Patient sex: M
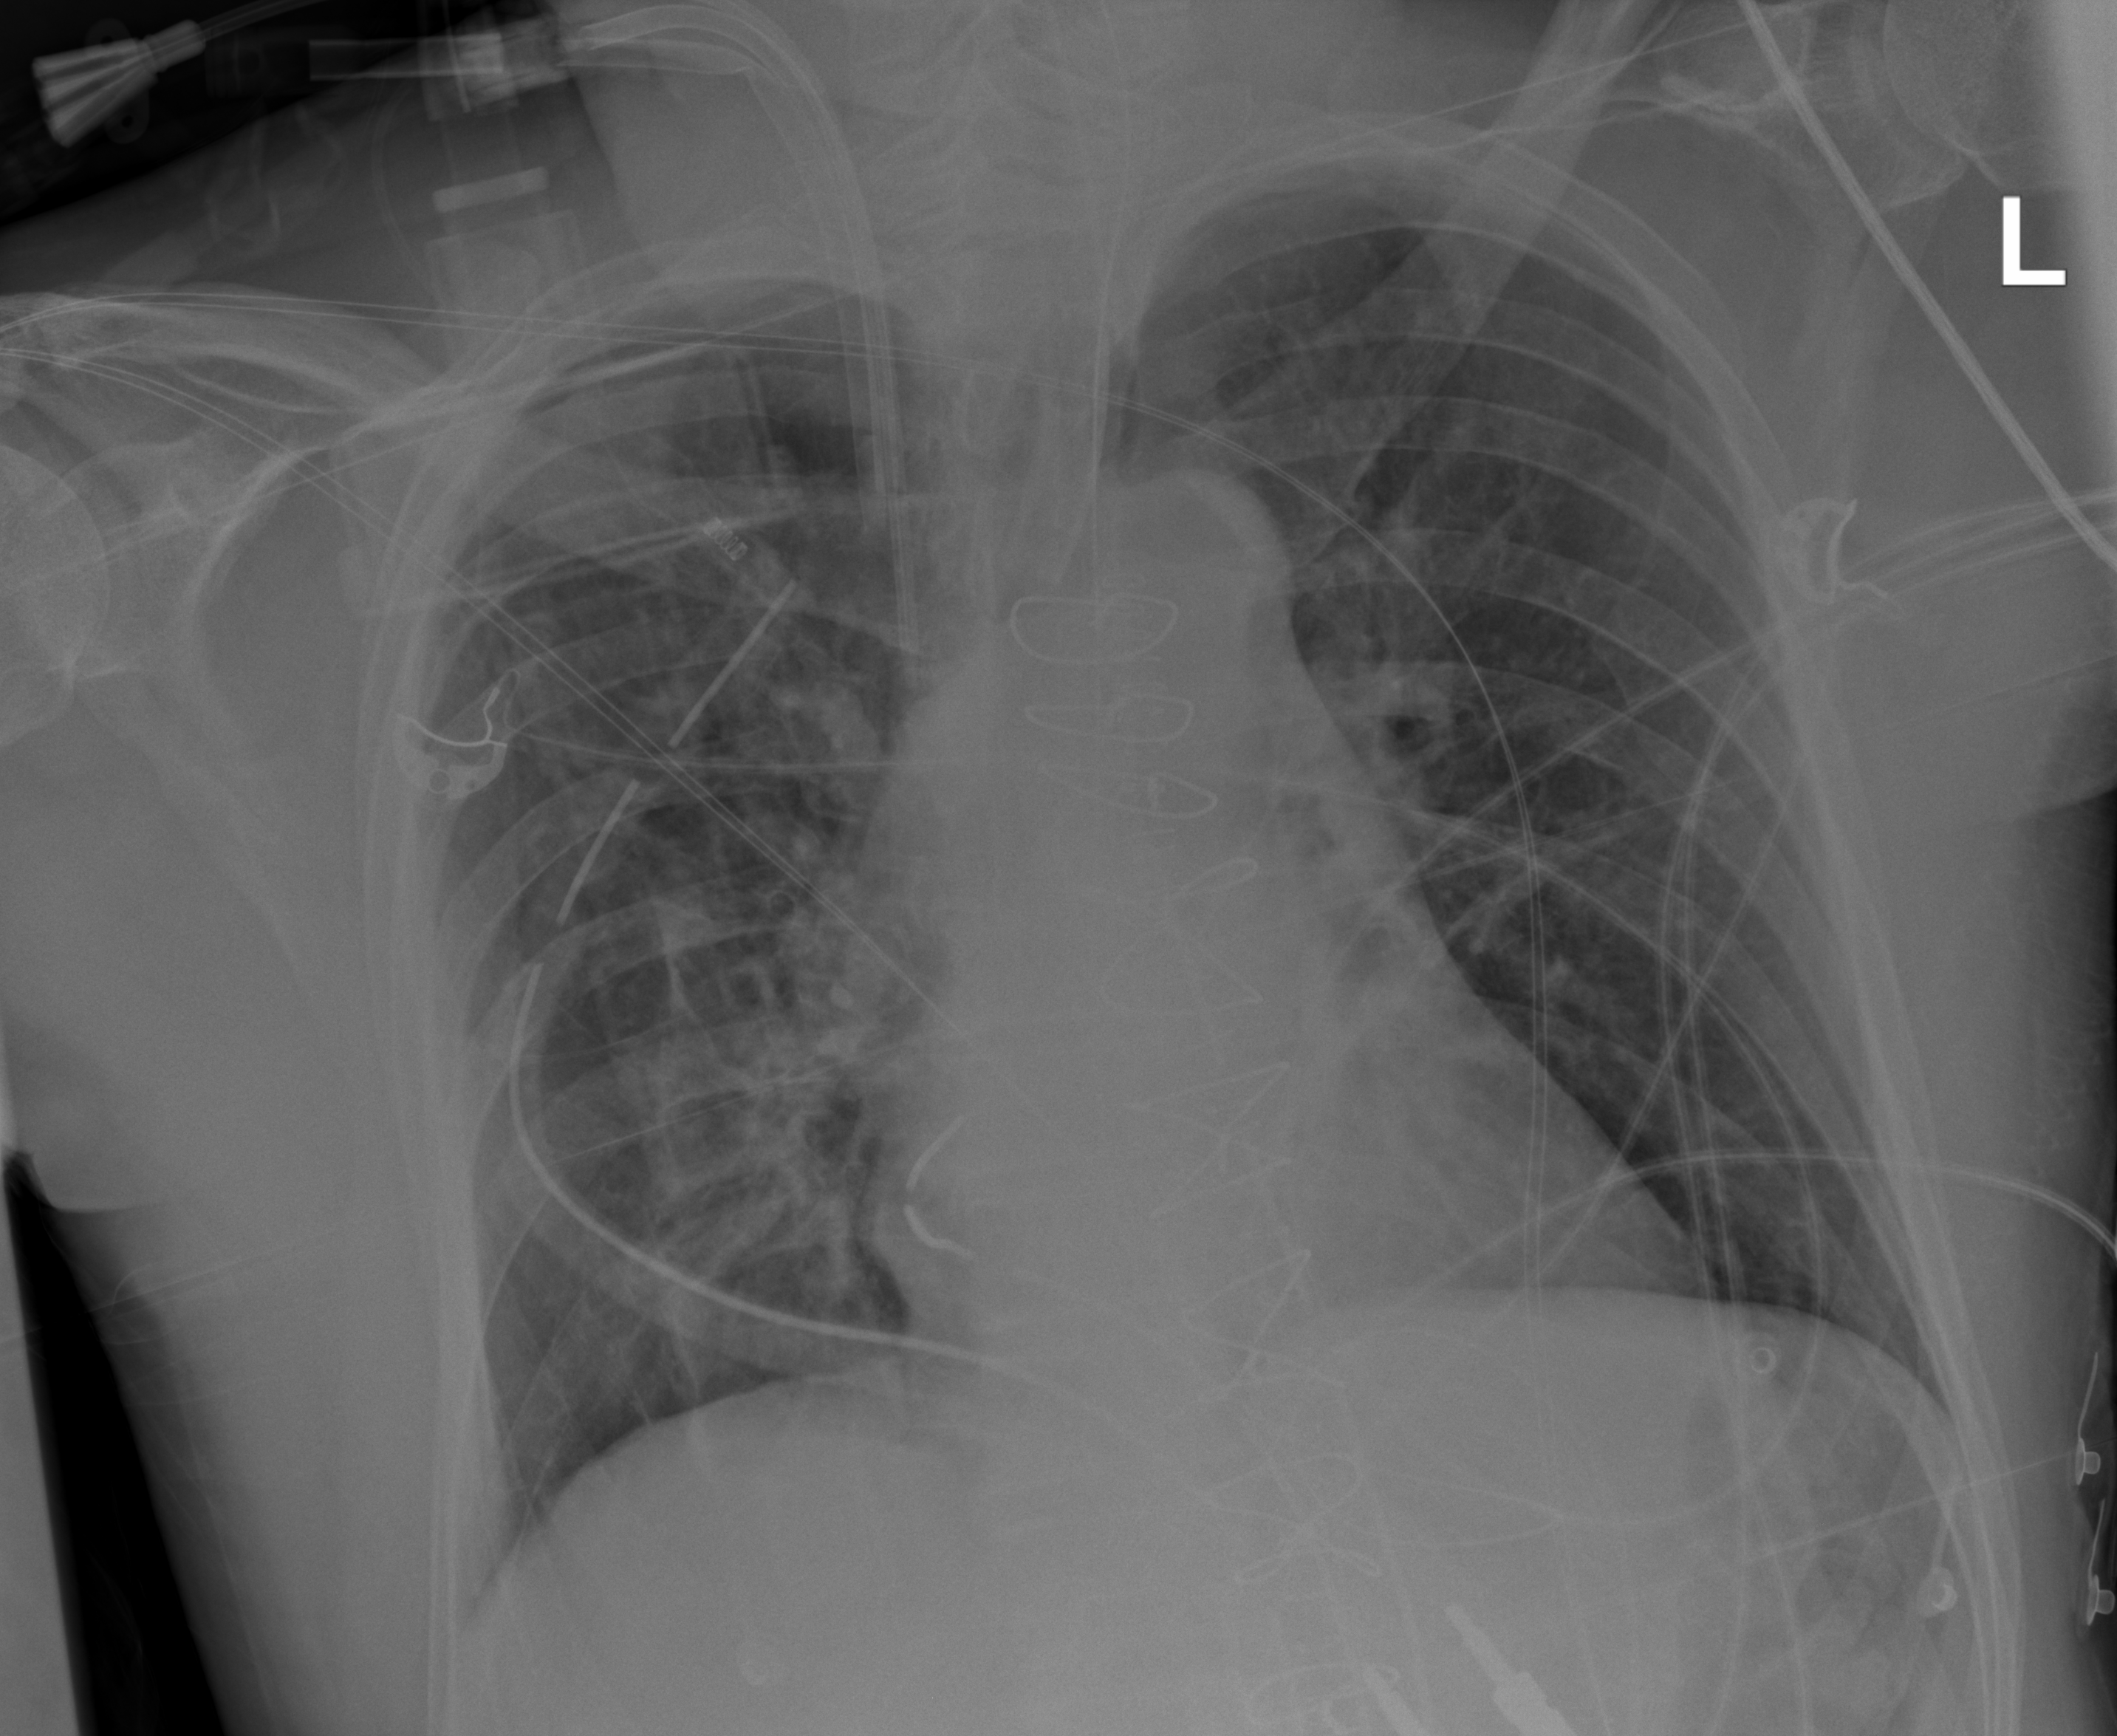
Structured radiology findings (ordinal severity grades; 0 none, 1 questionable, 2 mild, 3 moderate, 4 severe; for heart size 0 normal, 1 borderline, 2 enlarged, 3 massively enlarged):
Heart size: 0
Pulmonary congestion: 0
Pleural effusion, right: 0
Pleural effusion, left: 0
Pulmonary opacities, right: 0
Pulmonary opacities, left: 0
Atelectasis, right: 2
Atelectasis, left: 0